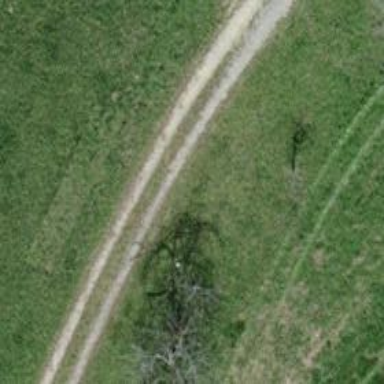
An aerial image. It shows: Compacted track road with grade3 tracktype.